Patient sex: M
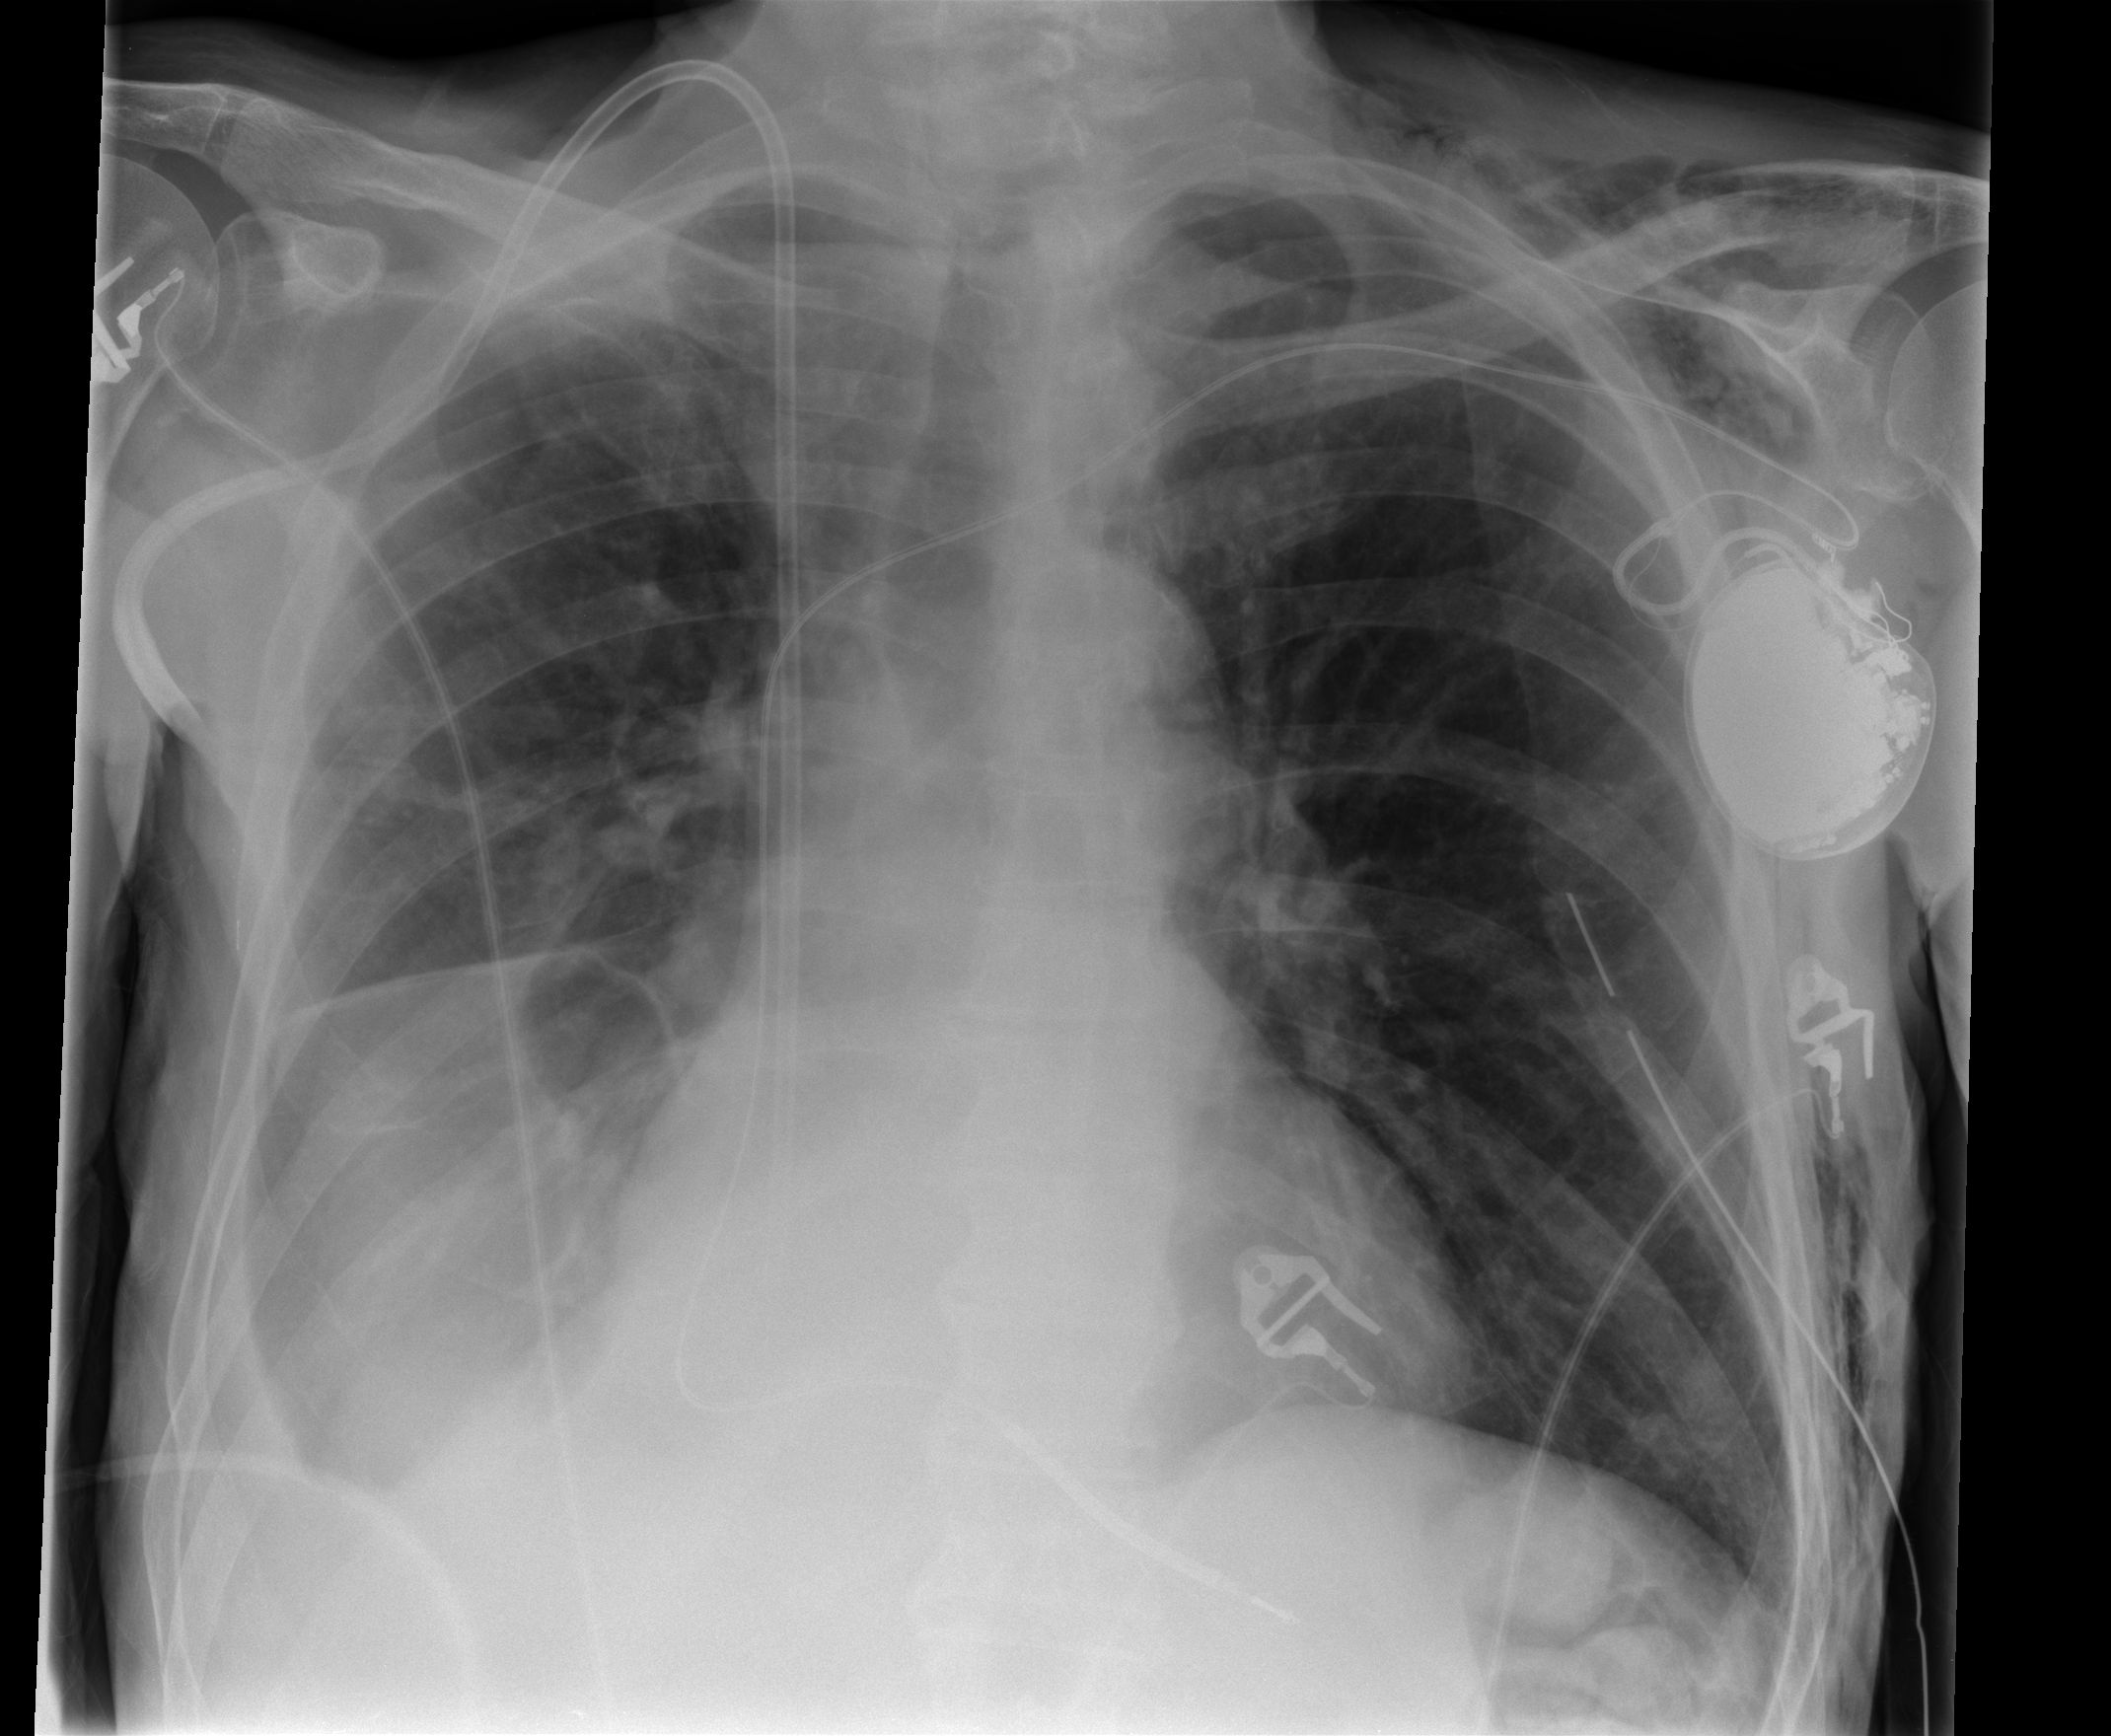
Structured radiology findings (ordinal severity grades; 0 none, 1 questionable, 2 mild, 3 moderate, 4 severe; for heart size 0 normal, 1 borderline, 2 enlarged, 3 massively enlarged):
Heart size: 0
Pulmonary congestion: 0
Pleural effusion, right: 2
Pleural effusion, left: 0
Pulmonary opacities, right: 0
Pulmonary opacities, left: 0
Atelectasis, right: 2
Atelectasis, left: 0